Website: walmart
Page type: gifting
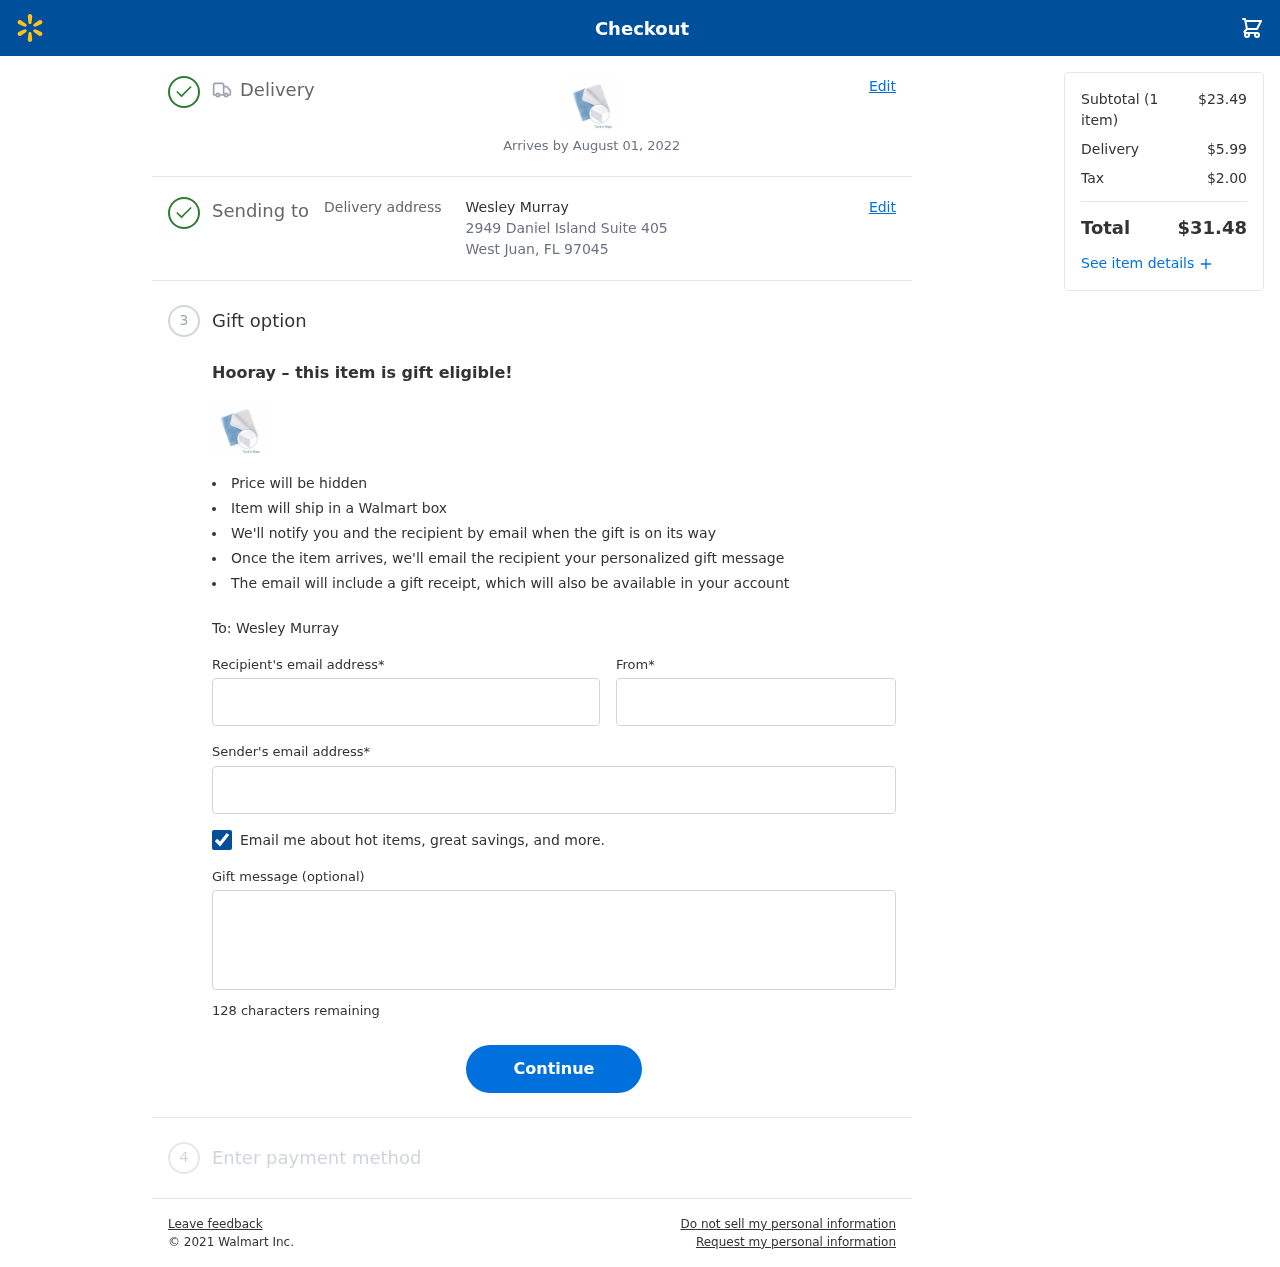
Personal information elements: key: PII_CITY_STATE_ZIP
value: West Juan, FL 97045
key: PII_EMAIL
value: jason.wright@gmail.com
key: PII_FIRSTNAME
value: Jason
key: PII_GIFT_EMAIL
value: wesley.murray@gmail.com
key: PII_GIFT_FULLNAME
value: Wesley Murray
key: PII_GIFT_MESSAGE
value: Hey Wesley, I thought these cozy pad protectors would come in handy for those late-night moments. Can't wait to see how much easier they make things for you! Enjoy!
Jason
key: PII_STREET
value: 2949 Daniel Island Suite 405
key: PII_GIFT_FIRSTNAME
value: Wesley
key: PII_GIFT_LASTNAME
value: Murray
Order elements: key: ORDER_DELIVERY_DATE
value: Arrives by August 01, 2022
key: ORDER_NUM_ITEMS
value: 1
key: ORDER_SUBTOTAL
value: $23.49
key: ORDER_SHIPPING_COST
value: $5.99
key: ORDER_TAX
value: $2.00
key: ORDER_TOTAL
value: $31.48